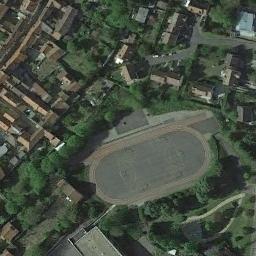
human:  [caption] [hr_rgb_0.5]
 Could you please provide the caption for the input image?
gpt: There are several roads beside the track and field .

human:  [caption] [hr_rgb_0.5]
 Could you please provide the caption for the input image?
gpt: The ground track field is surrounded by trees .

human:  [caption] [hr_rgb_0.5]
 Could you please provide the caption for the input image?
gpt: The ground track field is surrounded by lots of trees and houses arranged neatly .

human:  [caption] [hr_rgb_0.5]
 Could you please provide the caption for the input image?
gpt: A track and field is built in the middle of a residential area, Surrounded by a lot of vegetation .

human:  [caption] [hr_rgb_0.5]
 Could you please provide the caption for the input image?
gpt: There are many green trees around the ground track field with a brown track .